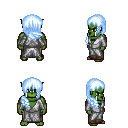
a pixel art fantasy rpg character, male body template, orc, green skin, white robe, robe skirt, white cyan right-swept hairstyle, four views (front, back, left, right), 2x2 character sprite sheet, small pixel art, hard edges, no anti-aliasing